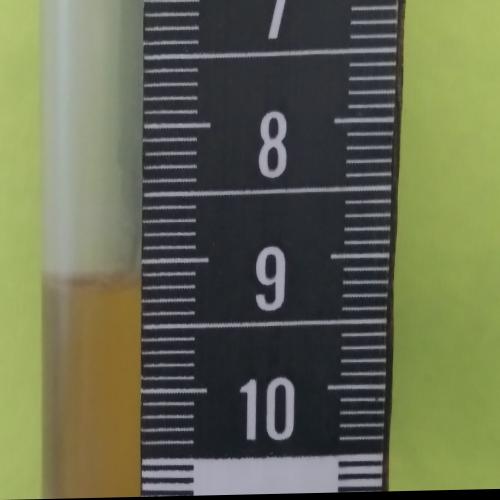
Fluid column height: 9.1 cm